如图，平行四边形 \(ABCD\) 中，已知 \(AD = 2AB\)，\(M\) 是边 \(AD\) 的中点，连接 \(MC\)。\(CE \perp AB\)，垂足 \(E\) 在边 \(AB\) 上，连接 \(EM\) 并延长，交 \(CD\) 延长线于点 \(F\)。

\medskip
(1) 求证：\(\angle EMC = 2\angle DMC\)；

(2) 求证：\(CM^2 = AB \cdot CF\)。
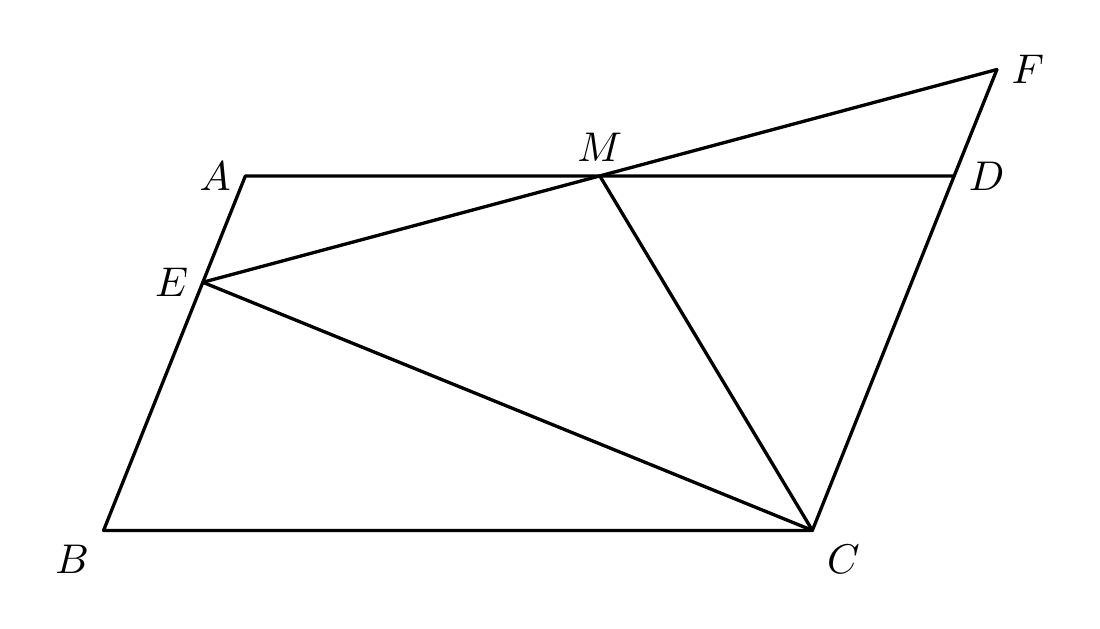
【解答】
\textbf{【详解】} (1) 证明：$\because$四边形$ABCD$是平行四边形，

$\therefore AB \parallel CD$，$AB = CD$，

$\because AB \parallel CD$，

$\therefore \dfrac{AM}{DM} = \dfrac{EM}{FM}$

$\because M$是边$AD$的中点，

$\therefore AM = DM$

$\therefore EM = MF$

$\because CE \perp AB,$\\
$\therefore \angle CEB = 90^\circ,$

$\because AB \parallel CD,$\\
$\therefore \angle ECD = \angle CEB = 90^\circ,$

在 $\text{Rt}\triangle ECF$ 中，$\because M$ 是斜边 $EF$ 的中点，\\
$\therefore MC = \dfrac{1}{2}EF = MF,$\\
$\therefore \angle F = \angle MCF$

$\because AD = 2AB,\ AB = CD,\ M$ 是边 $AD$ 的中点，\\
$\therefore DM = DC,$\\
$\therefore \angle DCM = \angle DMC,$

$\because \angle EMC = \angle F + \angle MCF = 2\angle F,$\\
$\therefore \angle EMC = 2\angle DMC;$

---

(2) $\because \angle DCM = \angle DMC,\ \angle F = \angle MCF,$\\
$\therefore \angle F = \angle DMC,$

又 $\because \angle DCM = \angle MCF,$\\
$\therefore \triangle CDM \backsim \triangle CMF,$

$\therefore \dfrac{CD}{CM} = \dfrac{CM}{CF},$\\
即 $CM^2 = CD \cdot CF,$

$\because AB = CD,$\\
$\therefore CM^2 = AB \cdot CF.$